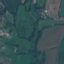
Land use / land cover: Pasture